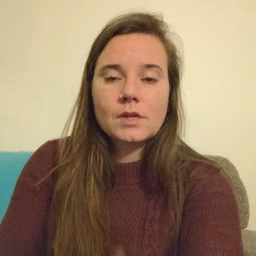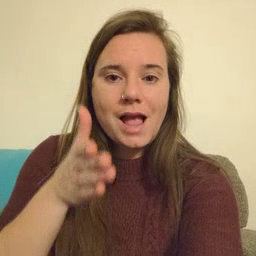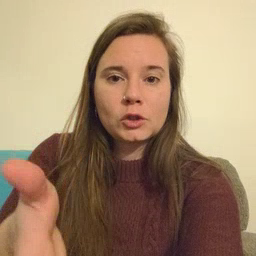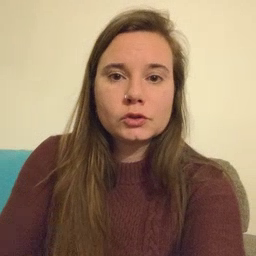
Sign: after